Interaction volume radius: 10 \u00c5
Interaction volume height: 10 \u00c5
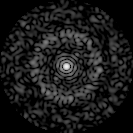
Disorder parameter: 0.8691